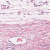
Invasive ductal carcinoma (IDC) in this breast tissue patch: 1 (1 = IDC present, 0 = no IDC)